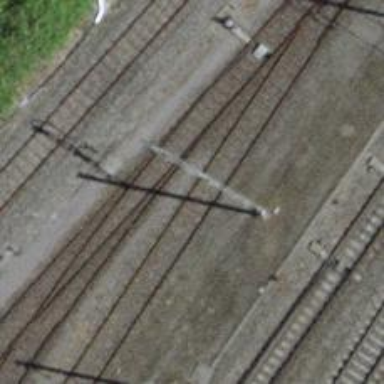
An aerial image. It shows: Rail yard with electrified rails and single track.